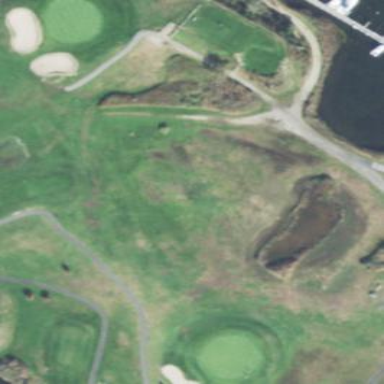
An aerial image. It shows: Rough grassy area used for golf.